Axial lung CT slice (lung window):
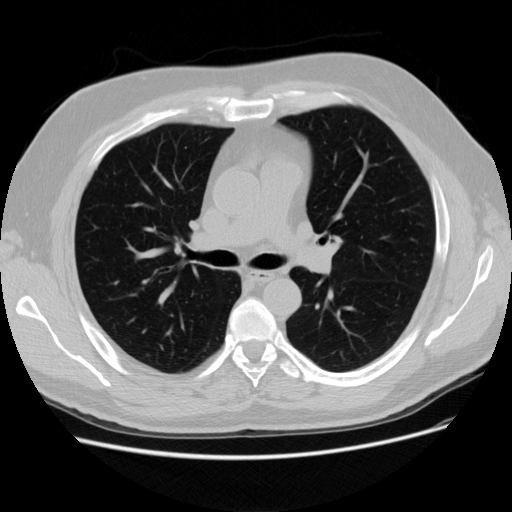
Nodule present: no